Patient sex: M
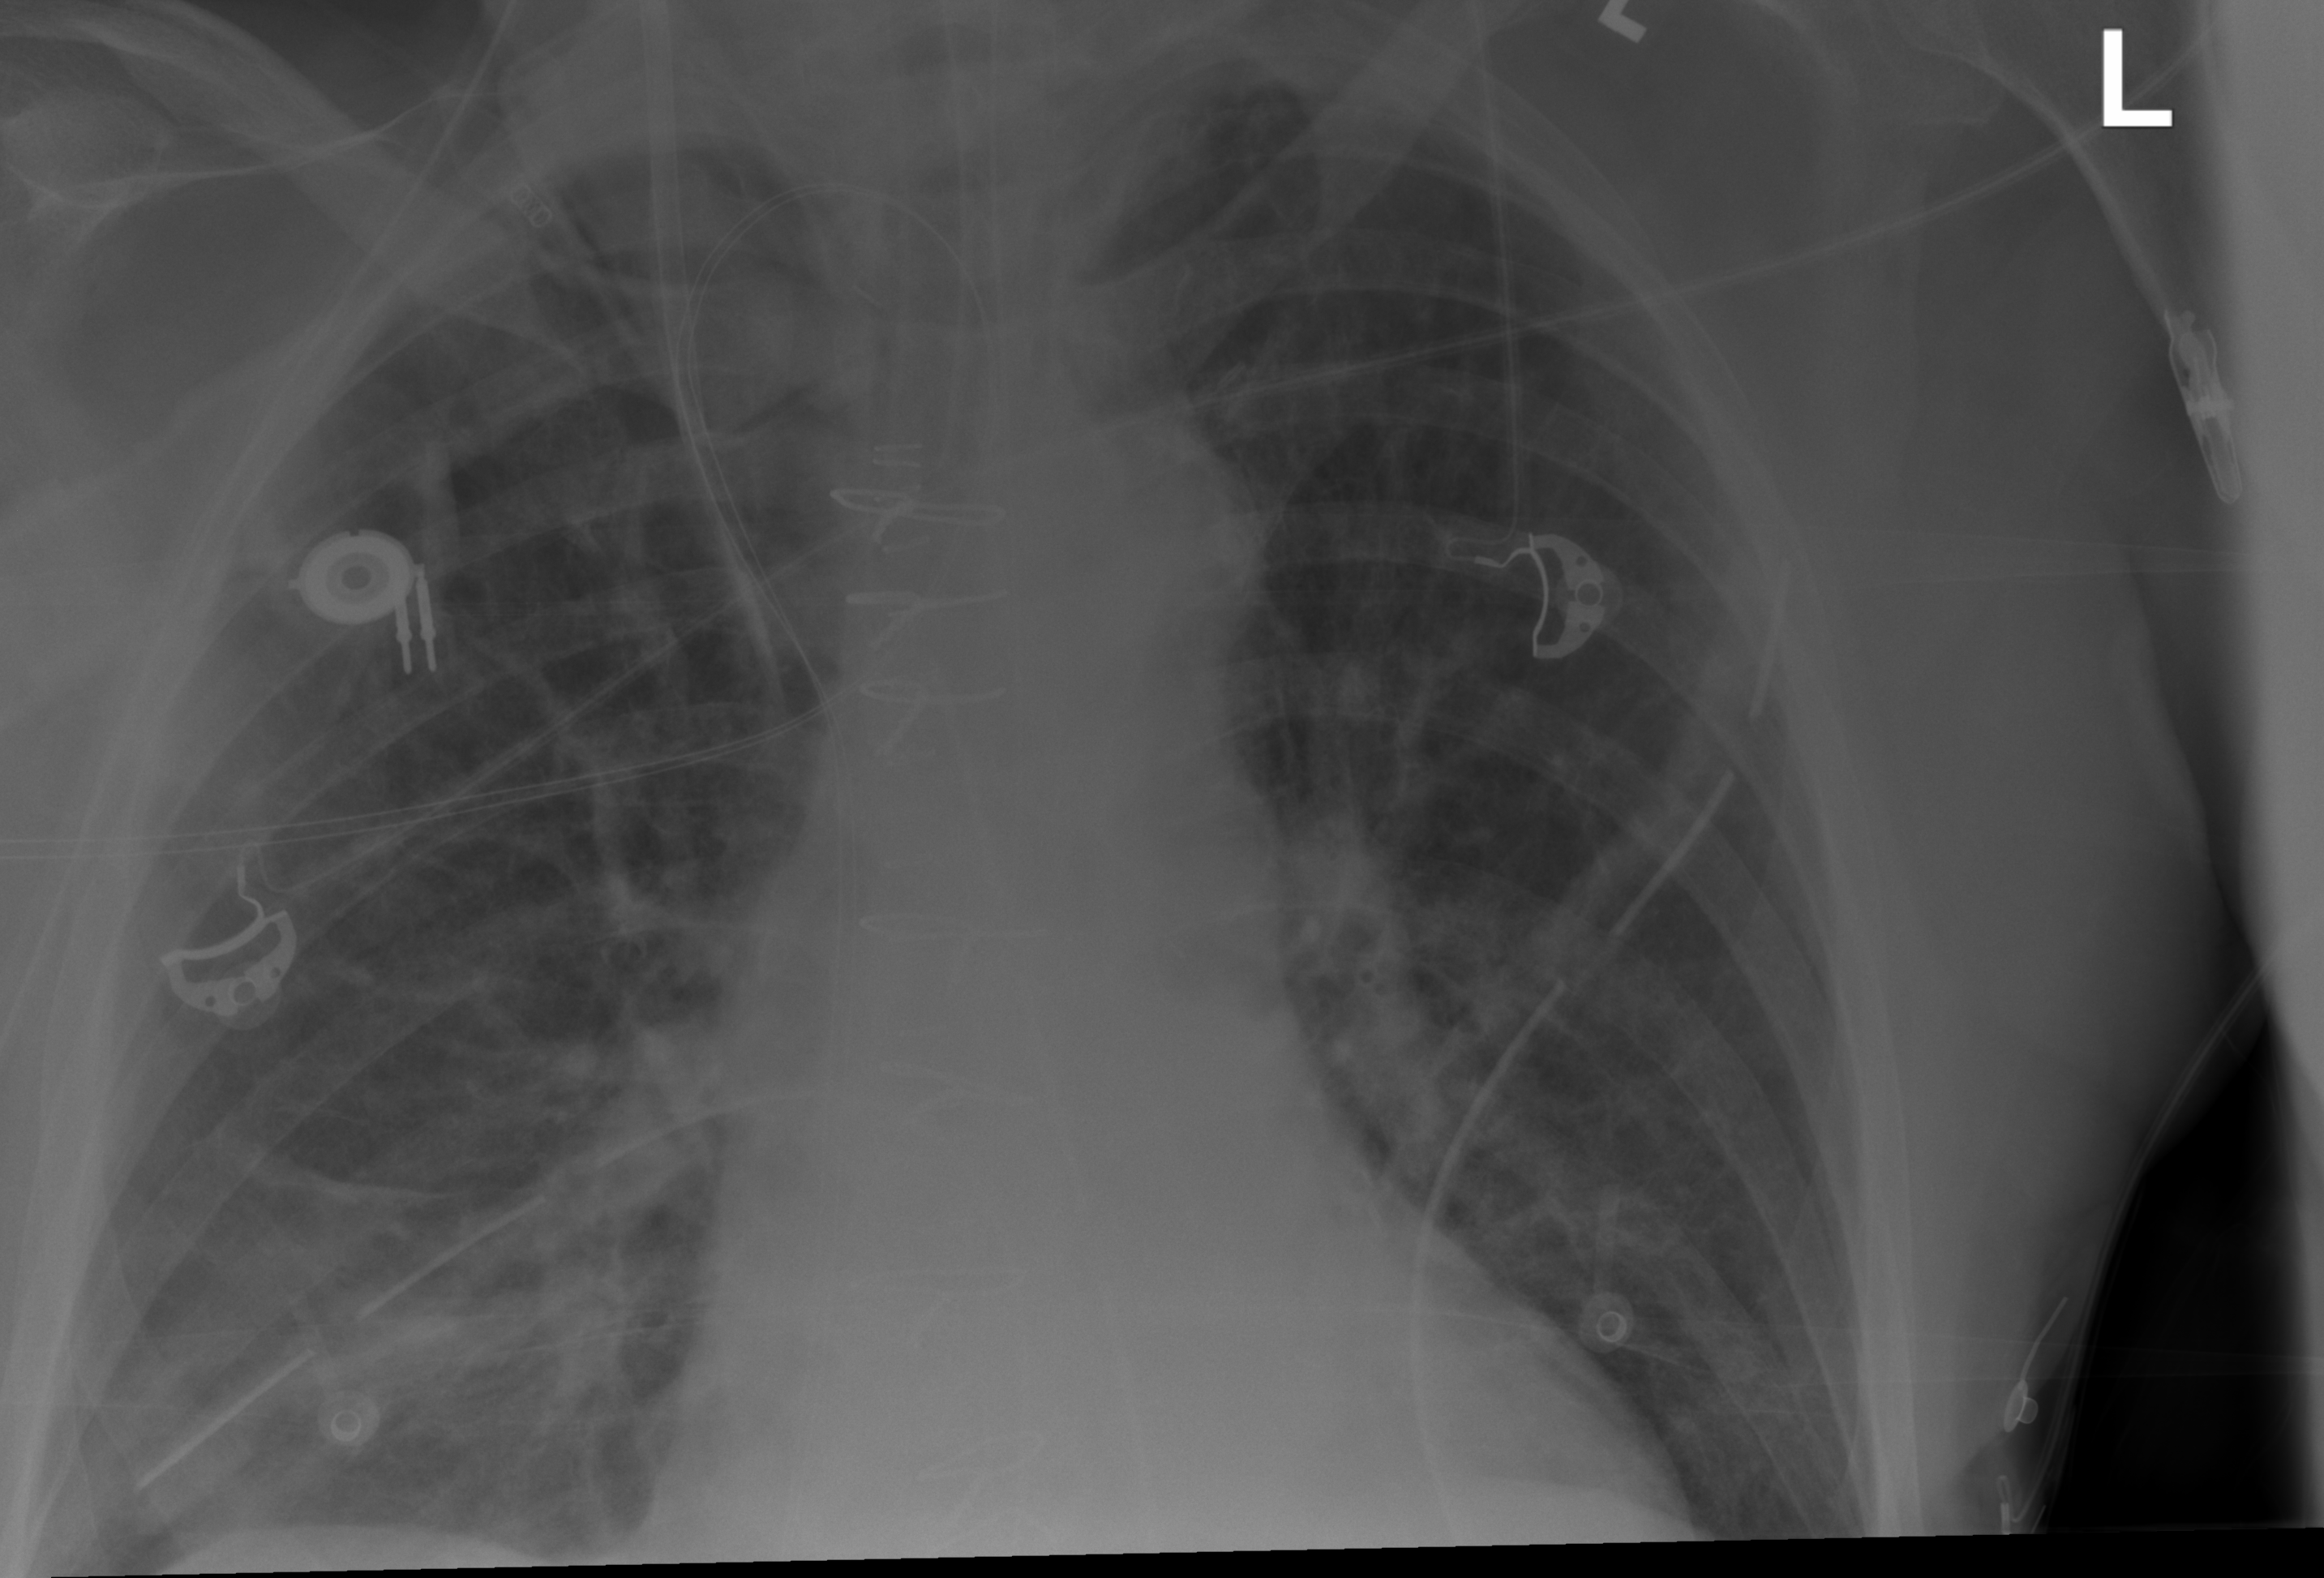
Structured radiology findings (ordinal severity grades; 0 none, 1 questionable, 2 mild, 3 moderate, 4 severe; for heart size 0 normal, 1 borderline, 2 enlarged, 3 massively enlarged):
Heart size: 1
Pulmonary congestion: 0
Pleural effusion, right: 0
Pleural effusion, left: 0
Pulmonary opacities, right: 0
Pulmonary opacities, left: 0
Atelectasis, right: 2
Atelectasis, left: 0